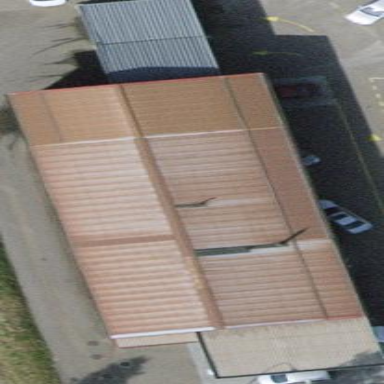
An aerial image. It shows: Car repair shop located in building.